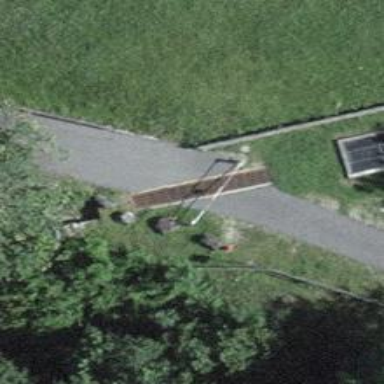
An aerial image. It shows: Gate.